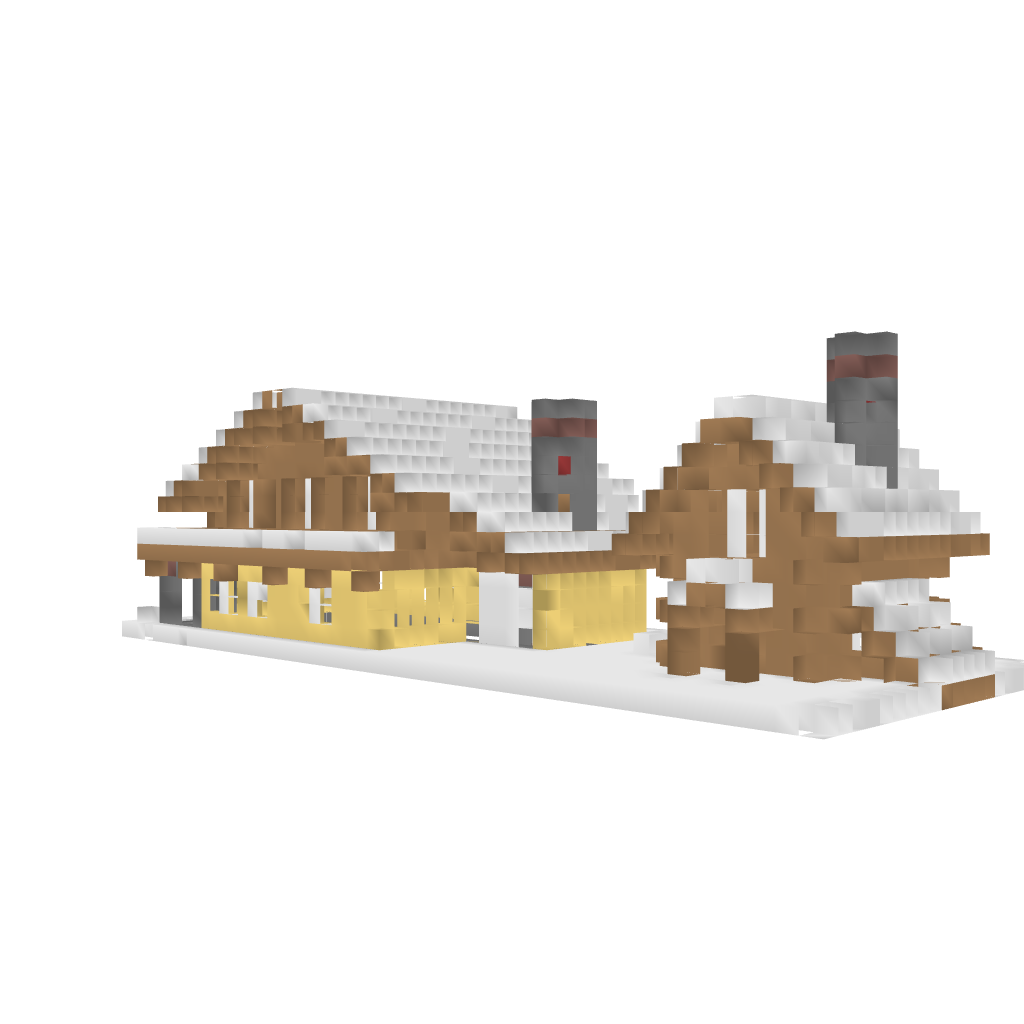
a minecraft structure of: Winter Houses high quality